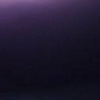
Label: space